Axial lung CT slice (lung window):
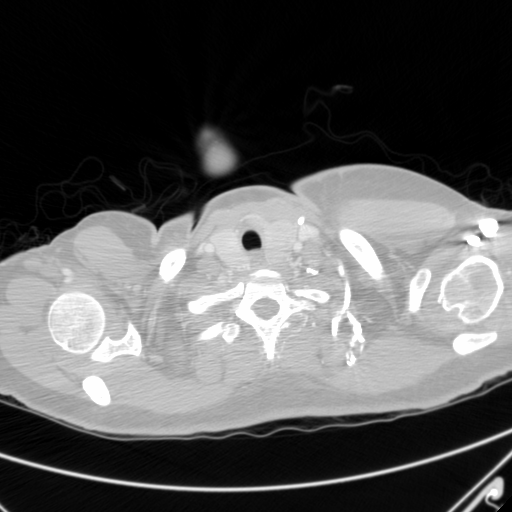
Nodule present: no